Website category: university
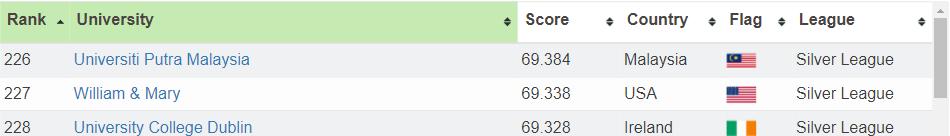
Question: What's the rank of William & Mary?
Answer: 227

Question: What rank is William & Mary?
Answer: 227

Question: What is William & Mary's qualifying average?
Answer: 227

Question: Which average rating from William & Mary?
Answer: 227

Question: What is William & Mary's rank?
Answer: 227

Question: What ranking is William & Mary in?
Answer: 227

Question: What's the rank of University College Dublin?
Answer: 228

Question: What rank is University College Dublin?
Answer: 228

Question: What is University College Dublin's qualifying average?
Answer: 228

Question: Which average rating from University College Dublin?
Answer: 228

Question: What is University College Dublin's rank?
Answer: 228

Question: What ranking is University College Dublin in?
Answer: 228

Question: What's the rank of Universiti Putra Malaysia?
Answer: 226

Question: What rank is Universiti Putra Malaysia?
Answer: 226

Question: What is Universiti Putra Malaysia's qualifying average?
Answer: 226

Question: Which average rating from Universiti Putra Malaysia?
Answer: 226

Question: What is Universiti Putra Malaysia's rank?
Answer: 226

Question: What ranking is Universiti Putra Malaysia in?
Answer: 226

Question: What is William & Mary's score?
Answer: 69.338

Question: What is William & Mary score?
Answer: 69.338

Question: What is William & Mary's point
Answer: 69.338

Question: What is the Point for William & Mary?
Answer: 69.338

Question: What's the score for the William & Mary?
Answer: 69.338

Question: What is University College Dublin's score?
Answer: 69.328

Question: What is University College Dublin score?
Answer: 69.328

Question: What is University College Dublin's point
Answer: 69.328

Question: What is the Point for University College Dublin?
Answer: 69.328

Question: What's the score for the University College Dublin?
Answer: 69.328

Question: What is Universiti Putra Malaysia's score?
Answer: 69.384

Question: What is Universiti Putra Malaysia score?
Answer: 69.384

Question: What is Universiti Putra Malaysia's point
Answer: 69.384

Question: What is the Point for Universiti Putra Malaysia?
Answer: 69.384

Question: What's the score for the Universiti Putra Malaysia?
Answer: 69.384

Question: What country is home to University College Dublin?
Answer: Ireland

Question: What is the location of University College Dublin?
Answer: Ireland

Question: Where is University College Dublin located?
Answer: Ireland

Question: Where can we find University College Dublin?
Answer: Ireland

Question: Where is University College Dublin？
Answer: Ireland

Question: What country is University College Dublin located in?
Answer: Ireland

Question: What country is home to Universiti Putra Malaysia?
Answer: Malaysia

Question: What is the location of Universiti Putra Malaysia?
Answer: Malaysia

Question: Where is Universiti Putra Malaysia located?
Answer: Malaysia

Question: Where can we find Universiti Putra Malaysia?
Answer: Malaysia

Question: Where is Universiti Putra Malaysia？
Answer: Malaysia

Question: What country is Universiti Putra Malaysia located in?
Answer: Malaysia

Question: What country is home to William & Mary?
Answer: USA

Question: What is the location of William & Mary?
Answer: USA

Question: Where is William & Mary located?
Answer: USA

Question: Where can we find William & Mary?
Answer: USA

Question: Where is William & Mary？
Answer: USA

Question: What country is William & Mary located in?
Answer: USA

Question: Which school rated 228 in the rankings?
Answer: University College Dublin

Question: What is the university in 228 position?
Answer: University College Dublin

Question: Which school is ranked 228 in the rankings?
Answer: University College Dublin

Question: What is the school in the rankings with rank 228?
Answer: University College Dublin

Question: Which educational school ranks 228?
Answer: University College Dublin

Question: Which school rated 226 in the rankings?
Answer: Universiti Putra Malaysia

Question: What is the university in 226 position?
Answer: Universiti Putra Malaysia

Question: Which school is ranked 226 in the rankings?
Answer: Universiti Putra Malaysia

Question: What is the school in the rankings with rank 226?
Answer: Universiti Putra Malaysia

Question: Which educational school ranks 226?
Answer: Universiti Putra Malaysia

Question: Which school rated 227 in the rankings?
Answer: William & Mary

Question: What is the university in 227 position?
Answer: William & Mary

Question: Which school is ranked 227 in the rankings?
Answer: William & Mary